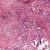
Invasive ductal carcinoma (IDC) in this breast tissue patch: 1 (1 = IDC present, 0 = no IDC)